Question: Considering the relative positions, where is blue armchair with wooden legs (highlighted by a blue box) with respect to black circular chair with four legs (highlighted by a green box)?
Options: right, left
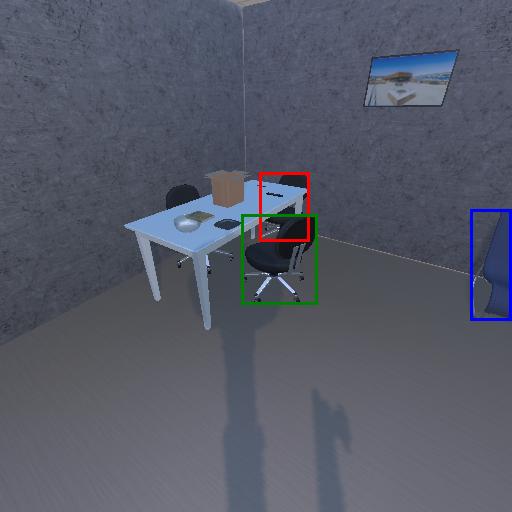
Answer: right